Question: '''
<?xml version="1.0" encoding="utf-8"?>
<LinearLayout
xmlns:android="http://schemas.android.com/apk/res/android"
android:orientation="horizontal"
android:gravity="center"
android:layout_width="fill_parent"
android:layout_height="wrap_content">
<ProgressBar android:id="@+android:id/progress_small"
style="?android:attr/progressBarStyleSmall"
android:layout_width="wrap_content"
android:layout_height="wrap_content" />
<TextView android:layout_width="wrap_content"
android:layout_height="wrap_content"
android:textSize="15sp"
android:gravity="center"
android:text="LOREM IPSUM BAB BABALOREM IPSUM BAB BABALOREM"
/>
</LinearLayout>
'''

How to remove the Gap between L of Lorem and the progress bar ? I want text to be center aligned only.
textview width is wrap content. But there is gap on both the side.
How to get rid of that ?
Neither i am looking to single line it. as i don't want to miss any word it is showing.
Neither i am looking to left align it
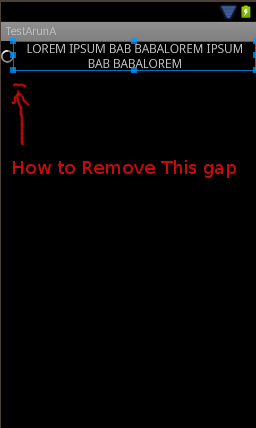
Answer: '''
style="?android:attr/progressBarStyleSmall"
android:layout_width="0dp"
android:layout_weight="1"
'''
Setting the weight of progressBar to 1 and width to 0dp you can get desired result but cannot guarantee that it will work in all screen dimensions
EDIT:
With the above changes, I was able to get the desired output.